Interaction volume radius: 10 \u00c5
Interaction volume height: 15 \u00c5
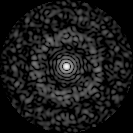
Disorder parameter: 0.8583